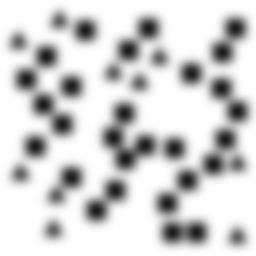
Squares: 28
Triangles: 10
Stars: 0
Total shapes: 38